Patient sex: F
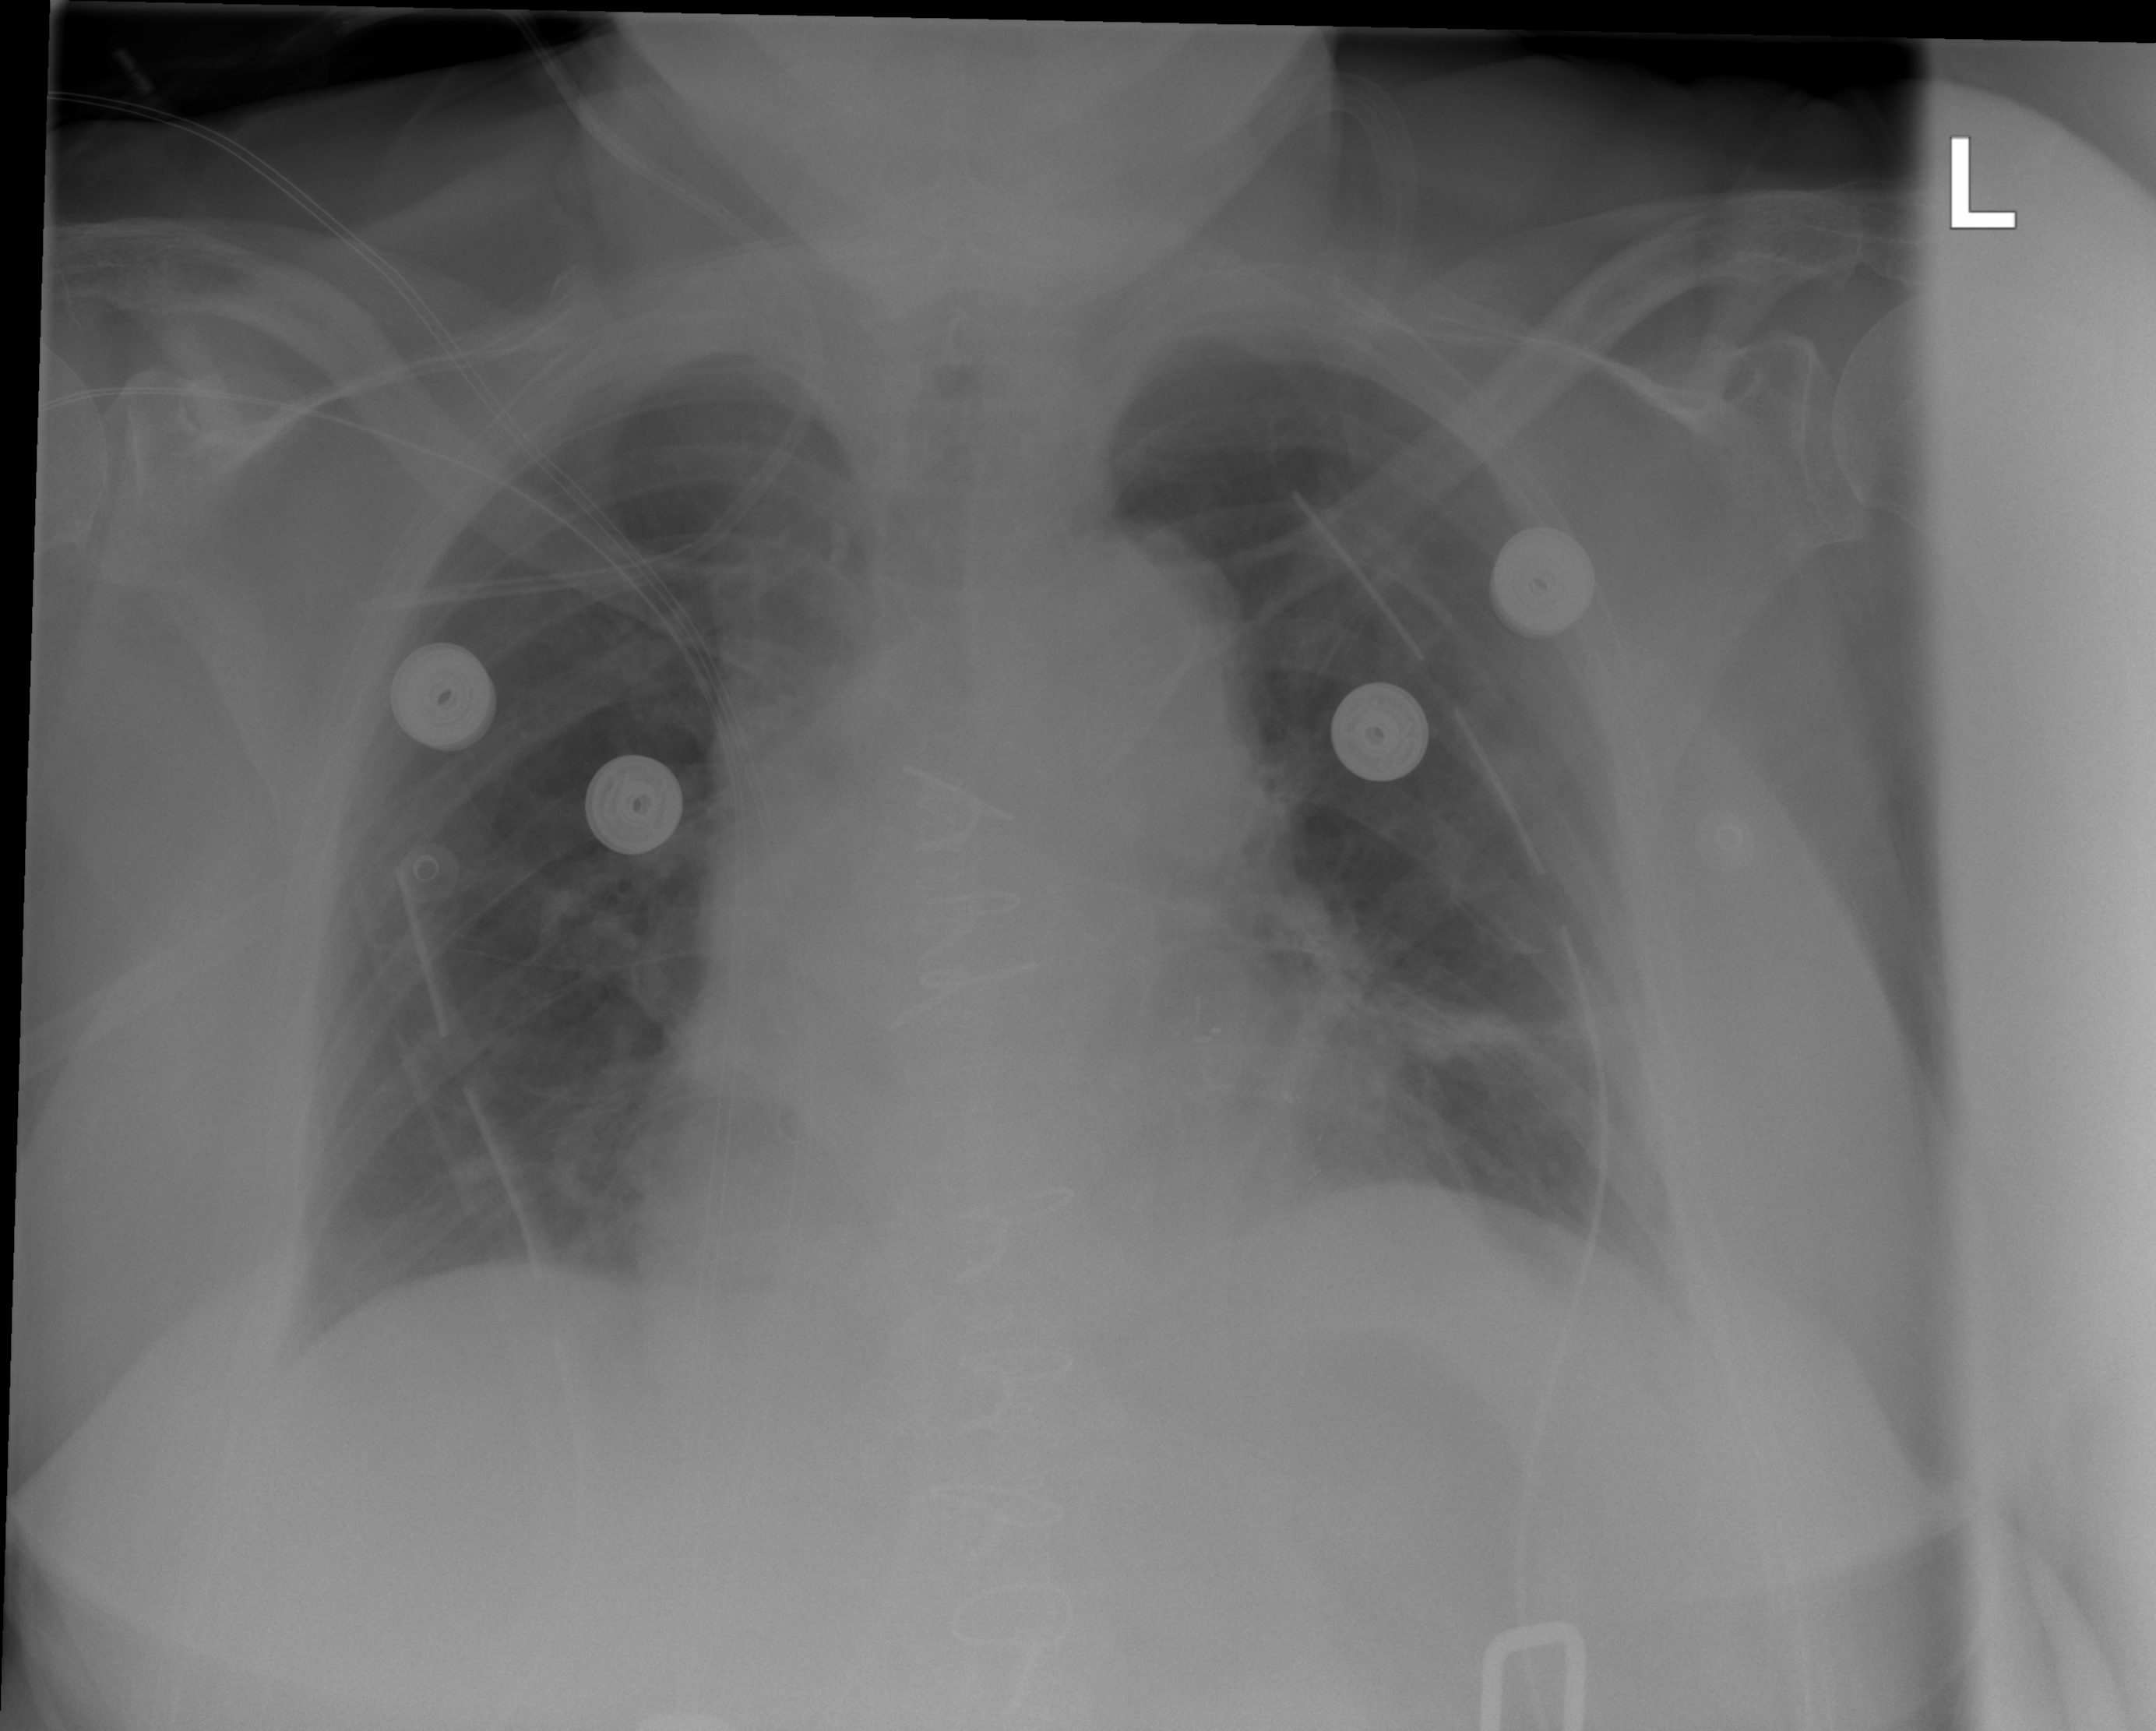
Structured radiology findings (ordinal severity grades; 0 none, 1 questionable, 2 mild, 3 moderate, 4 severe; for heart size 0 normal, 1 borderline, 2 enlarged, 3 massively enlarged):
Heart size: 1
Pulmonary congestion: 0
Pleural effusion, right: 0
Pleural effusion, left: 1
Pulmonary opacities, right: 0
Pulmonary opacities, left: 0
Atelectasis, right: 0
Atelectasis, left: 2